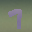
Label: 7